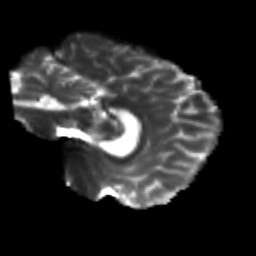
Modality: T2w
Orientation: sagittal
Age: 21
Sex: male
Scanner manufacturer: siemens
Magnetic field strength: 3 T
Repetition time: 3.5 s
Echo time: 0.113 s